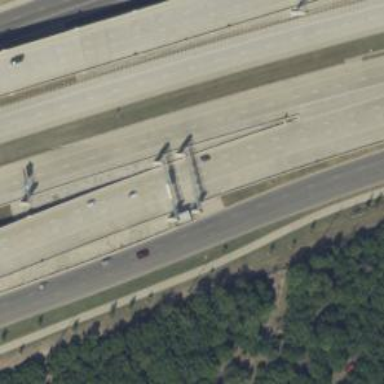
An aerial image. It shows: Toll gantry on the road.